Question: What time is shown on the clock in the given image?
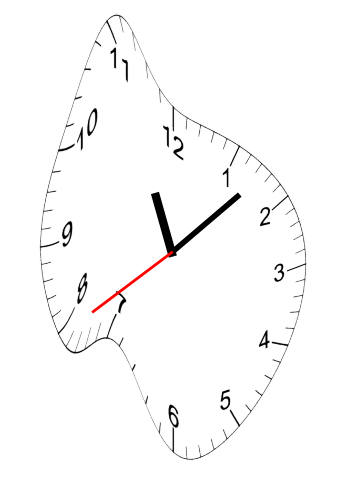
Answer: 11:07:39